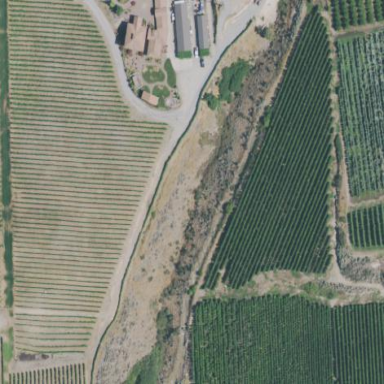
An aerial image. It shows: Beautiful vineyard in the countryside.